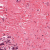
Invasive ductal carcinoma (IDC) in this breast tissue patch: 0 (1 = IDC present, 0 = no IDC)